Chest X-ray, PA view. Patient: 36 years old, sex F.
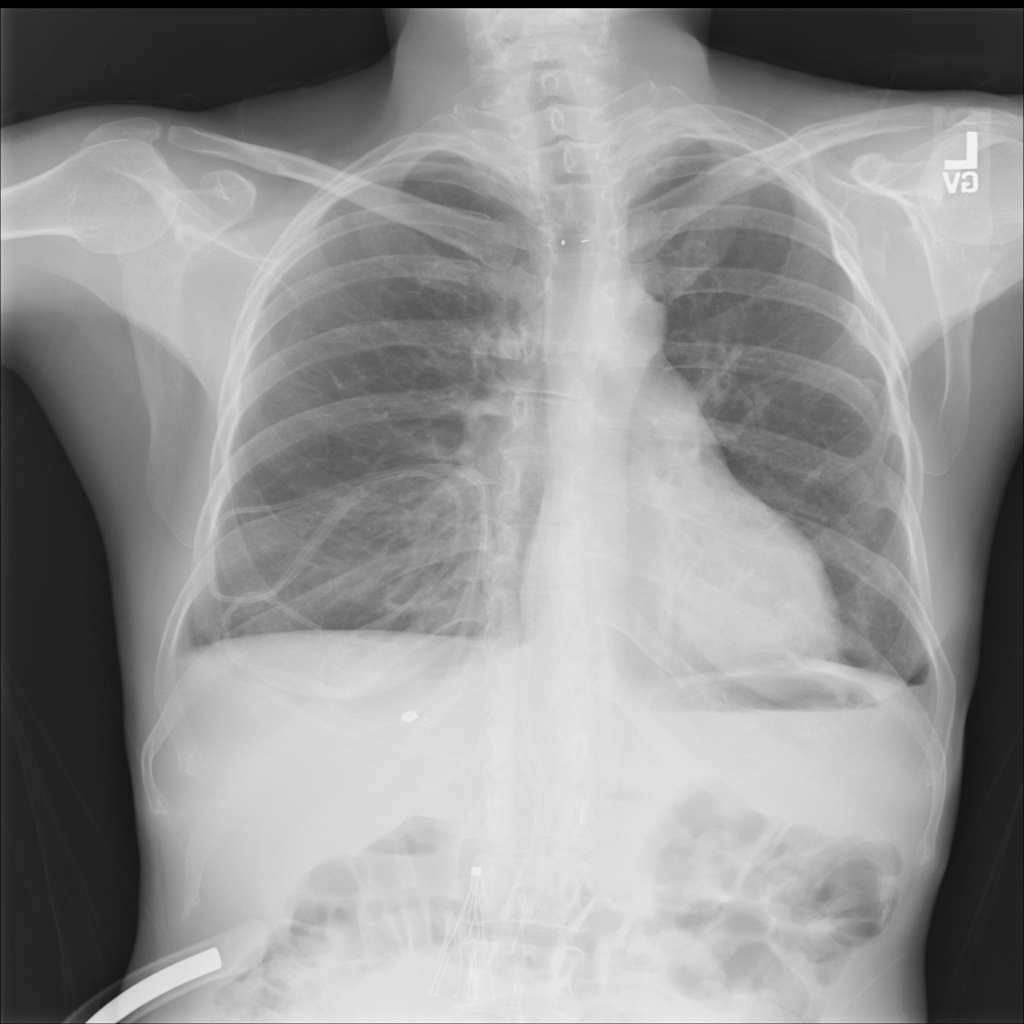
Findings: No Finding